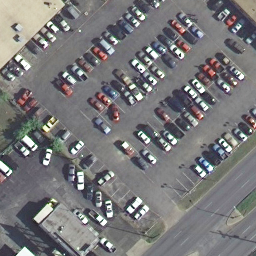
Label: parking lot